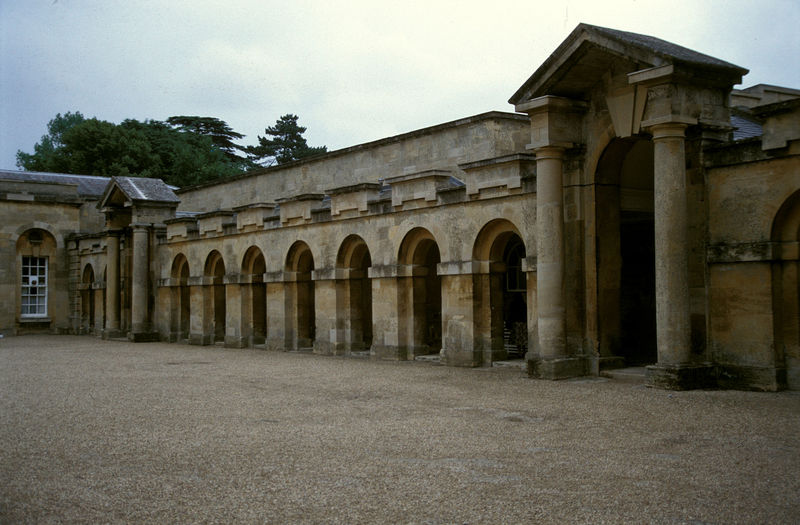
Titel: östlicher Wirtschaftshof, seitlicher Laufgang
Künstler: John Vanbrugh
Standort: Woodstock, Oxfordshire
Institution: Blenheim Palace
Schlagwörter: baum, blau, dunkel, himmel, wolken, bäume, gelb, grün, ocker, sand, fenster, glas, grau, pfeiler, schwarz, säule, säulen, dach, gebäude, schloss, weg, architektur, stein, düster, bogen, perspektive, pflaster, giebel, mauer, hof, platz, kies, rundbogen, durchgang, tor, zinnen, galerie, foto, fotografie, bögen, eingang, gang, innenhof, offen, kloster, torbogen, beton, arkaden, kapitelle, photo, dreiecksgiebel, gemäuer, portal, gesims, portale, sandstein, ionisch, antik, mittelalter, rundbögen, einfahrt, vorhof, tempel, basis, dorisch, schtten, fotographie, aufnahme, zinne, ädikula, kolossal, wandelgang, marstall, bath, sans souci, unterbelichtet, 1450, architektuz, oinisch, basaltstein